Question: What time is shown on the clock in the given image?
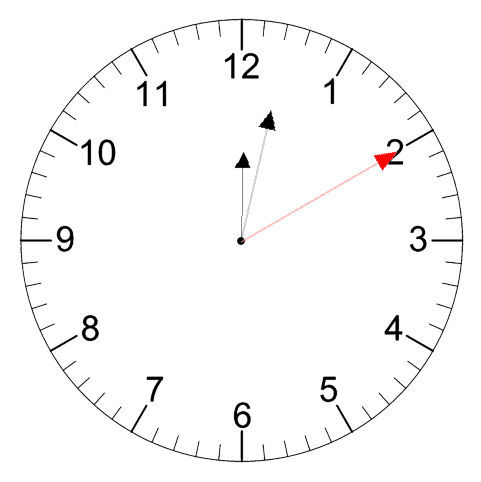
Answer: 12:02:10